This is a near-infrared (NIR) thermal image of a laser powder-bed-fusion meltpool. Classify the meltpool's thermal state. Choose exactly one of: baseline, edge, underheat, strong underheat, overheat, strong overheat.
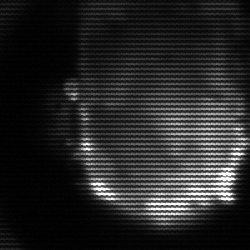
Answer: baseline